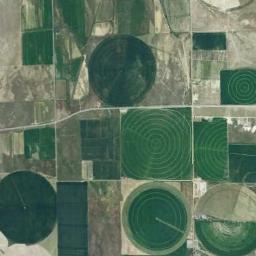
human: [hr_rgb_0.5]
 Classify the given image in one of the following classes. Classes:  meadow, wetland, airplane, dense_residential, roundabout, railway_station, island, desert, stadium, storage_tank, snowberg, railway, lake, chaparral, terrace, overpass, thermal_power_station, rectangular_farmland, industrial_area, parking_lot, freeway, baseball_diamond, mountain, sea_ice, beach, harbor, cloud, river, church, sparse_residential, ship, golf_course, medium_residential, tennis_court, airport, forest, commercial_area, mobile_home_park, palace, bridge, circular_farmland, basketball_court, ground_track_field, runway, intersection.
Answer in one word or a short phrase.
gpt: circular_farmland